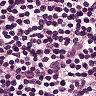
Metastatic tissue present: no